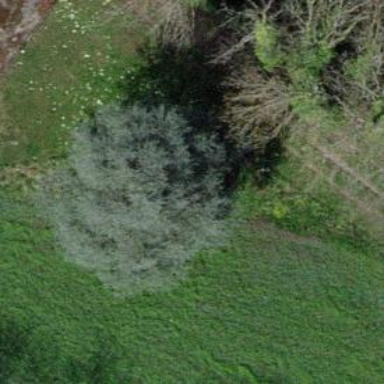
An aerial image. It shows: Evergreen tree with needle-leaved leaves.